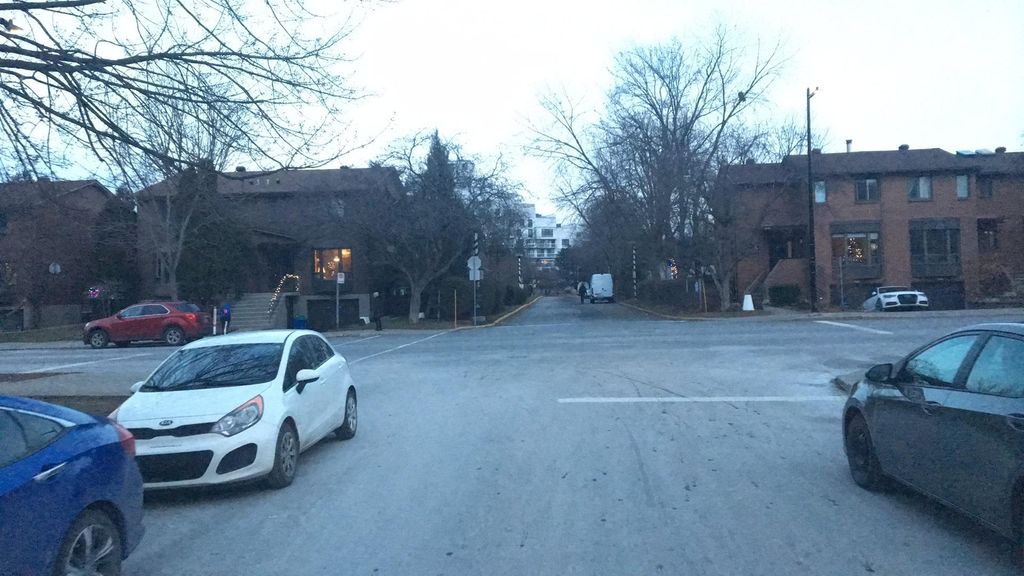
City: montreal